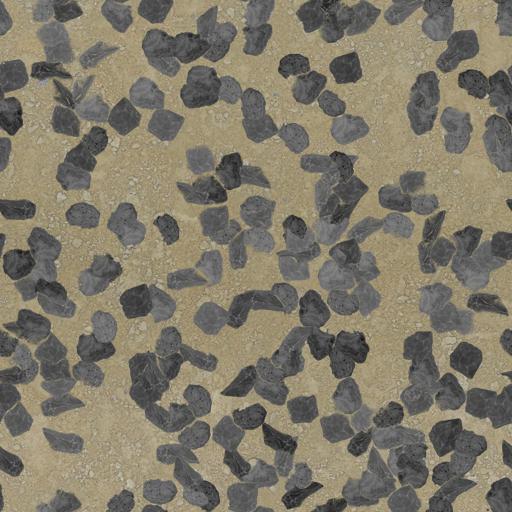
Tags: desert pebbles rocks sand stone